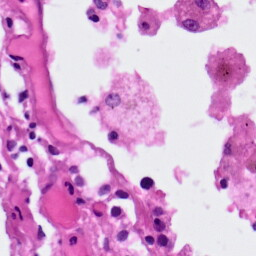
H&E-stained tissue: Lung